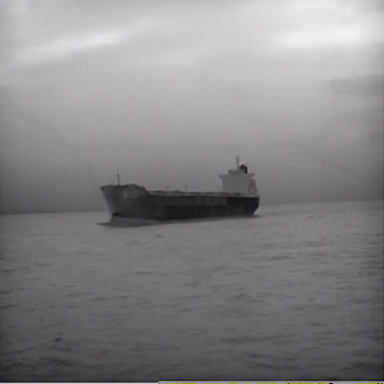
There is a liner in the infrared image.